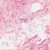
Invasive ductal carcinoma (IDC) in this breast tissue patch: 0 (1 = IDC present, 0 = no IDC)